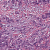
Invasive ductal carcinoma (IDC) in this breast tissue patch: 1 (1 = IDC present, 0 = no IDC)